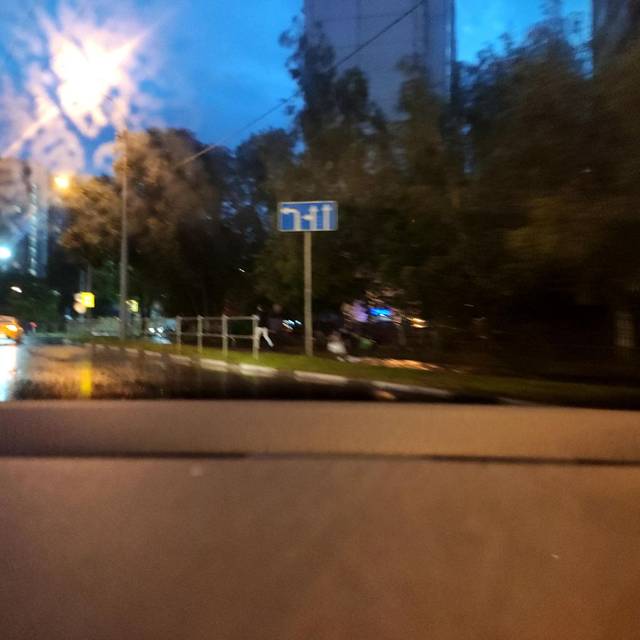
Region: Russia
Coordinates: 55.746, 37.864